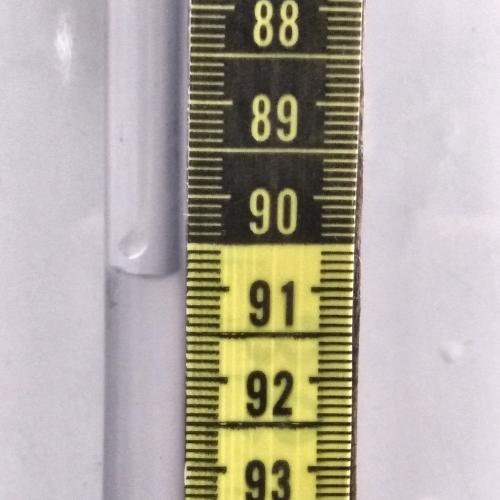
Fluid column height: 90.8 cm